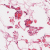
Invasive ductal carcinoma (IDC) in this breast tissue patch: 0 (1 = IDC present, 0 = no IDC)